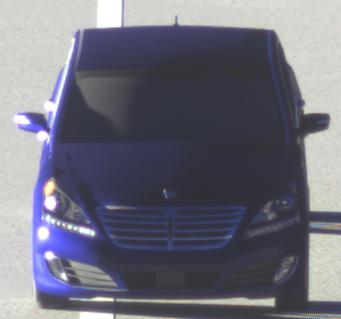
Make: Hyundai
Model: Equus
Detailed model: Gen. 2 VI
Model produced from: 2009
Model produced until: 2016
Doors: 4
Color: blue
Road condition: dry road
Daytime: sunrise or sunset
Contrast: high contrast